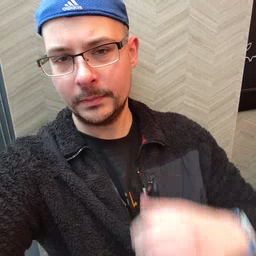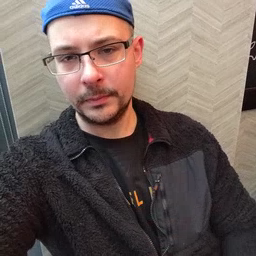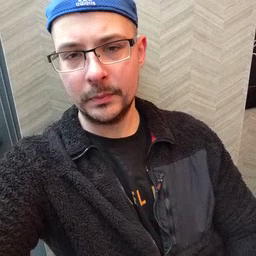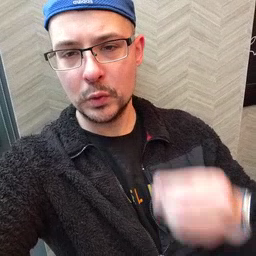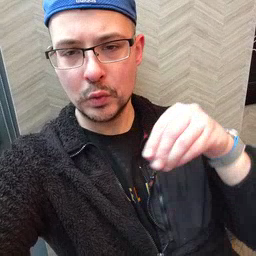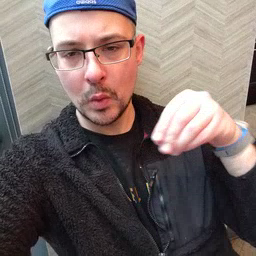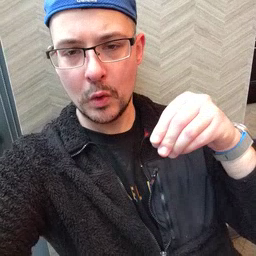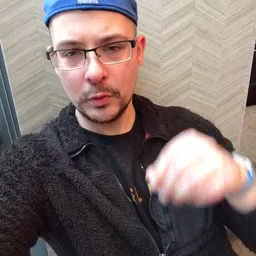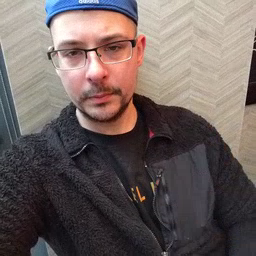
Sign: store